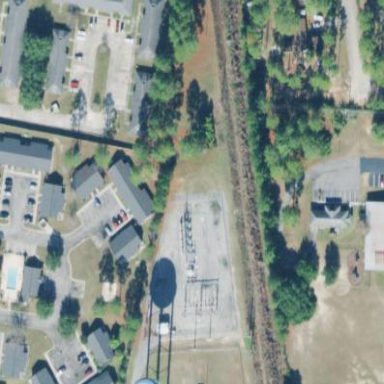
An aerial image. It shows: Distribution substation surrounded by fence.